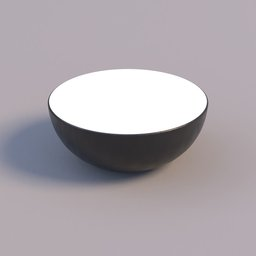
Label: tools